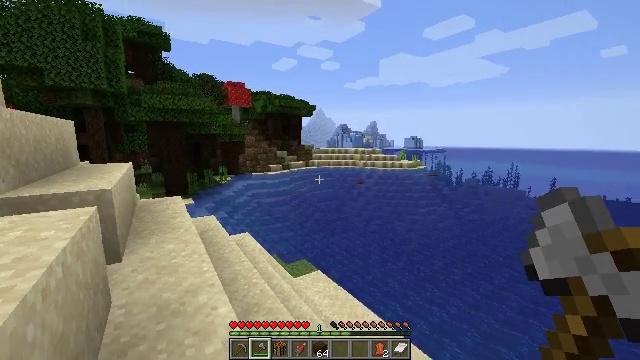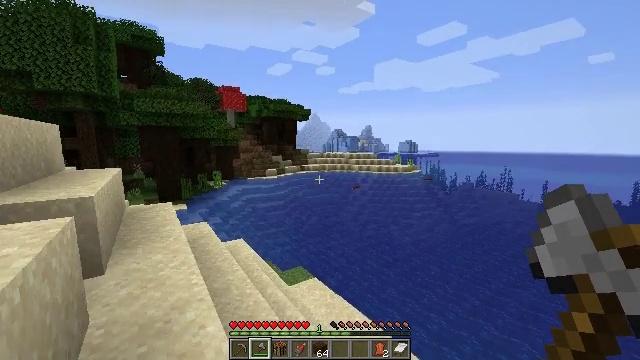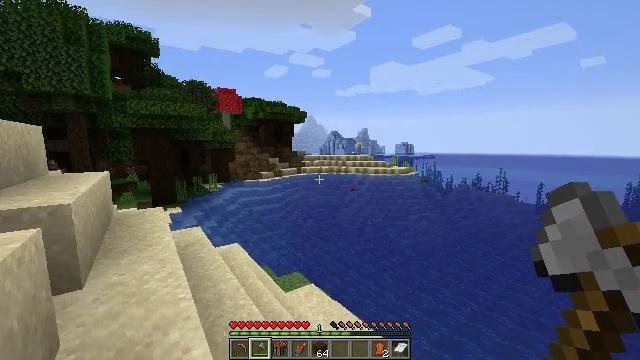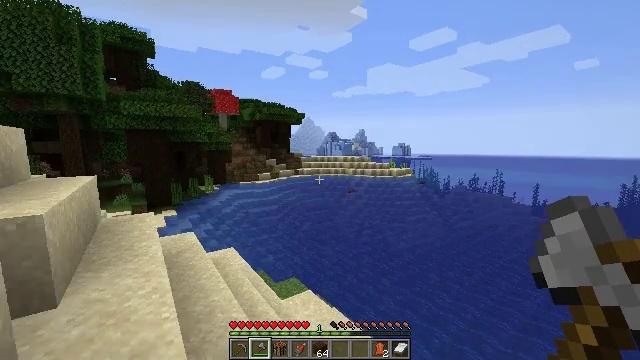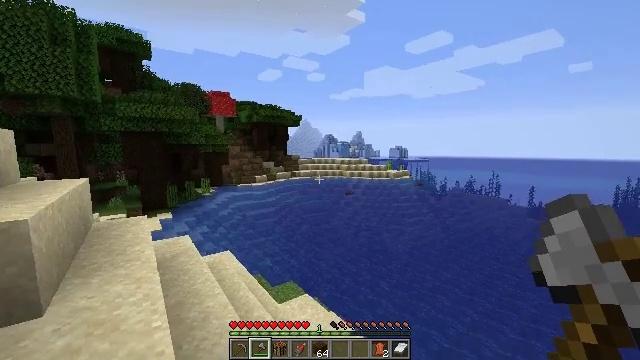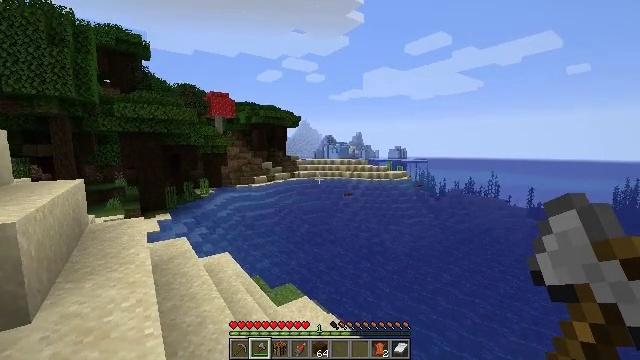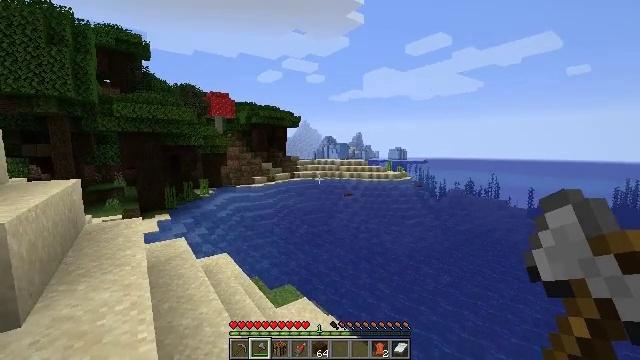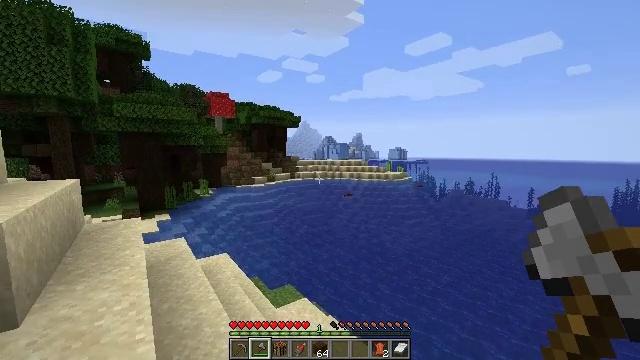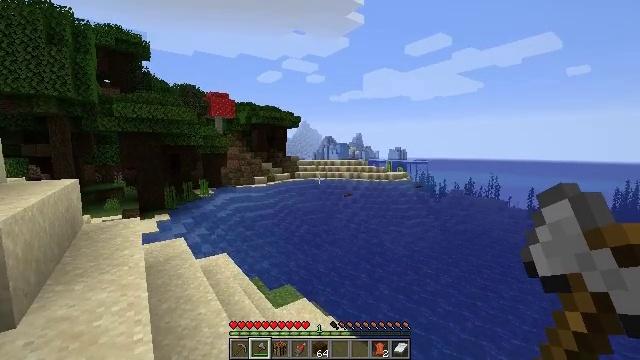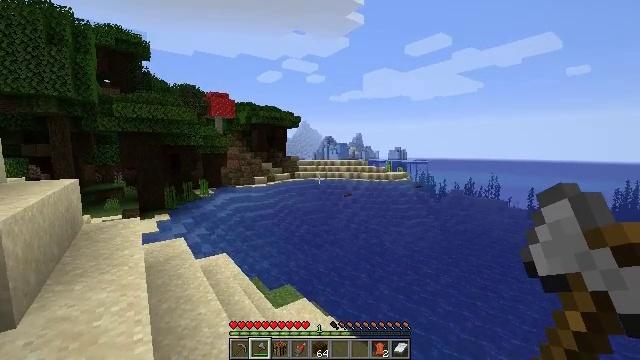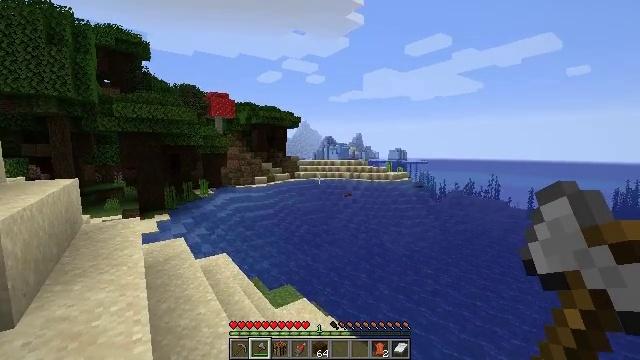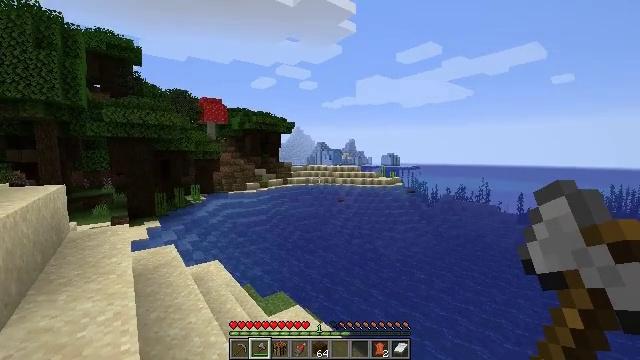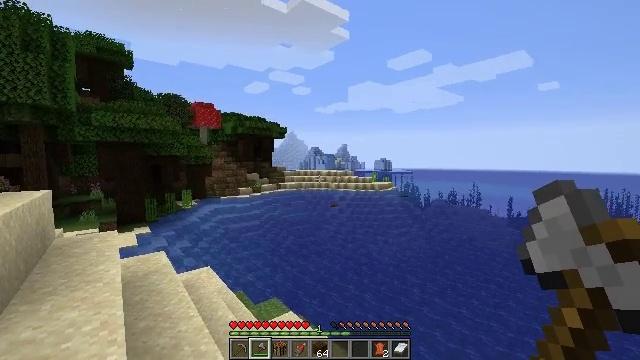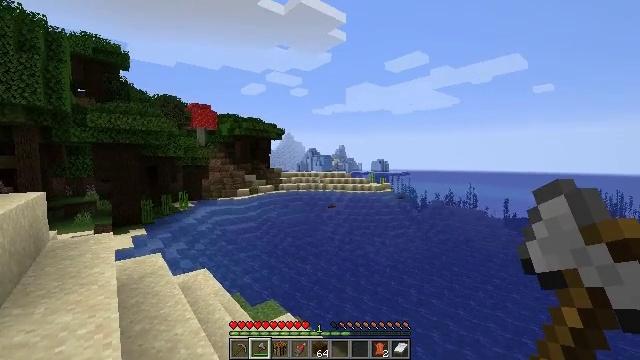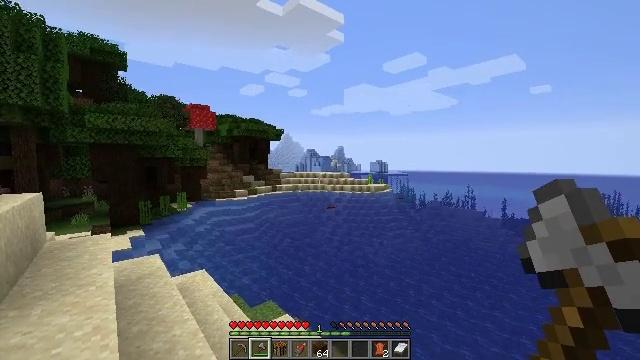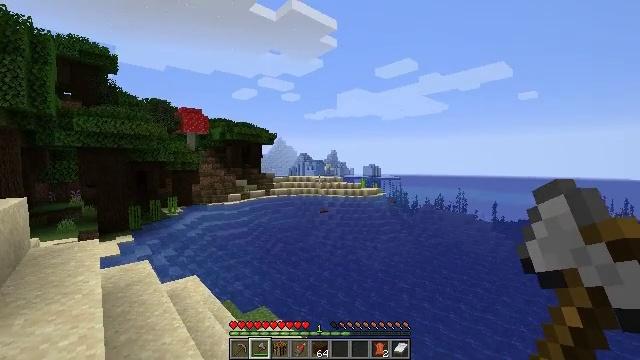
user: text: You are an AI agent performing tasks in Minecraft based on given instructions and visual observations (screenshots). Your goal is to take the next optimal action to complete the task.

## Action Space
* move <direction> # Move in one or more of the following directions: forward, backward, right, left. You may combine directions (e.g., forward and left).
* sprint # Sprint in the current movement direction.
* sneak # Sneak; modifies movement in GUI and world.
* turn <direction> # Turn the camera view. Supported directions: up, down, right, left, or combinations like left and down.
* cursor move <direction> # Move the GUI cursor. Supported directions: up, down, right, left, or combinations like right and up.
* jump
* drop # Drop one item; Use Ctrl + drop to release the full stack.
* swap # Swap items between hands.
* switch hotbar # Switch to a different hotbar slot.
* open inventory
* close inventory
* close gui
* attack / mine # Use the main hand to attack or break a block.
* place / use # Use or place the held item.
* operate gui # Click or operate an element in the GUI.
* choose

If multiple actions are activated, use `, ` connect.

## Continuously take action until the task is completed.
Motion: motion action
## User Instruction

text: Break the lilac plant.
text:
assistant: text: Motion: move forward, turn right
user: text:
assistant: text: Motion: move forward
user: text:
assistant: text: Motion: move forward
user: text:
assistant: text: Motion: no_op
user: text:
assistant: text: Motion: no_op
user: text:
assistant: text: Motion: no_op
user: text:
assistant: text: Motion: no_op
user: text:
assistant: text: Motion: no_op
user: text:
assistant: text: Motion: no_op
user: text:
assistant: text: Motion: no_op
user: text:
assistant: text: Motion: turn right and up
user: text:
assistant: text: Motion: turn right and up
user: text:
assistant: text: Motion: no_op
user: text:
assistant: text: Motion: no_op
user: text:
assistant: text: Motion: turn right
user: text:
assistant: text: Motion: turn right
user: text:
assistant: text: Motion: no_op
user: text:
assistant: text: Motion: no_op
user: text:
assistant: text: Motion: attack / mine
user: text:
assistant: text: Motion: attack / mine
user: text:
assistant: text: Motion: attack / mine
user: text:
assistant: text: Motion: attack / mine
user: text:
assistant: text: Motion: no_op
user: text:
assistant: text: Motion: attack / mine
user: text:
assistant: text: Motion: attack / mine
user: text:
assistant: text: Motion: no_op
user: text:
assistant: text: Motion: no_op
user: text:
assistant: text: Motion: attack / mine
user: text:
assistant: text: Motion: attack / mine
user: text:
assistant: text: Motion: attack / mine